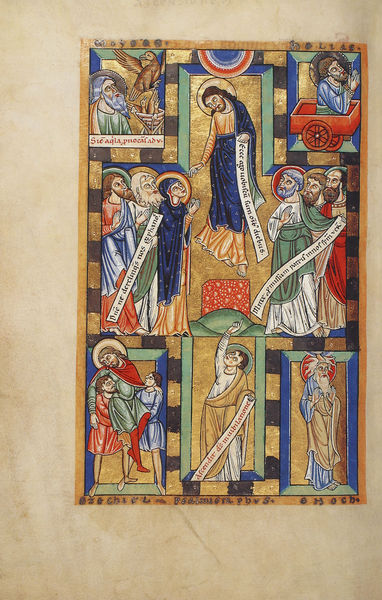
Titel: Stammheim Missale, Hildesheim
Schlagwörter: blau, falke, vogel, weiß, gelb, grün, menschen, braun, männer, zeichnung, rot, bart, bärte, arm, bibel, rahmen, bild, kirche, gold, haare, schrift, bilder, rad, wagen, buch, schweben, sterne, beten, heiligenschein, jesus, christlich, heilige, anbeten, jünger, maria, anbetung, szenen, christentum, aureole, banderole, zweidimensional, latein, ikonographie, schriftband, apostel, buchmalerei, emerit, figer, romaisch